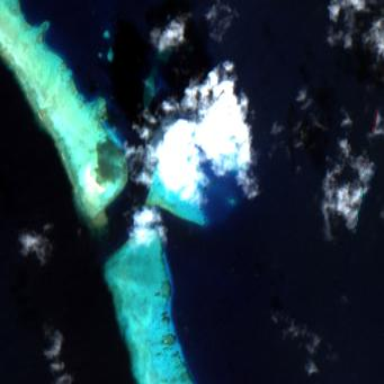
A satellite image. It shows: Beautiful reef in its natural state.